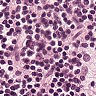
Metastatic tissue present: no